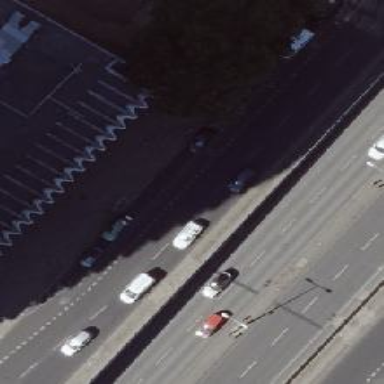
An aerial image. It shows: Primary highway with dual carriageway and asphalt surface. There is parking lane on the right and asphalt cycleway on the right side.